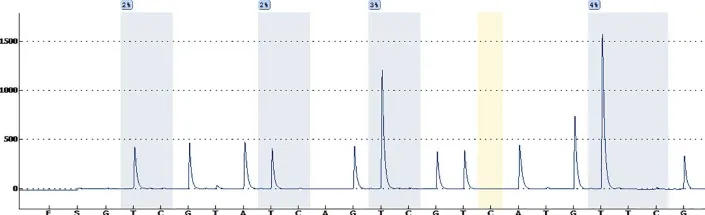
Pyrosequencing demonstrates that no O6-methylguanine-DNA methyltransferase promoter methylation was found.
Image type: chart (chart)